Interaction volume radius: 5 \u00c5
Interaction volume height: 10 \u00c5
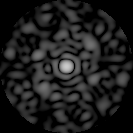
Disorder parameter: 0.8178